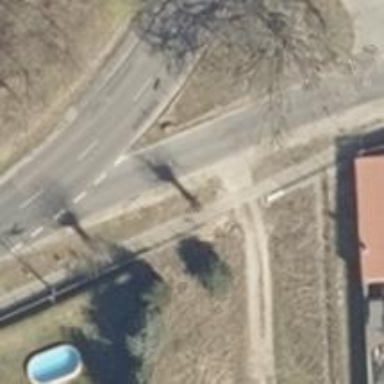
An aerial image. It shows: Residential road with asphalt surface. There is sidewalk on the left side.